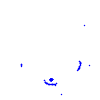
Particle: proton